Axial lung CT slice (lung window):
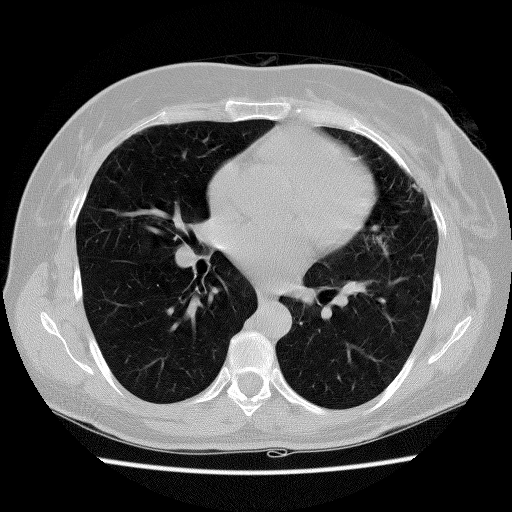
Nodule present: no